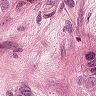
Metastatic tissue present: yes